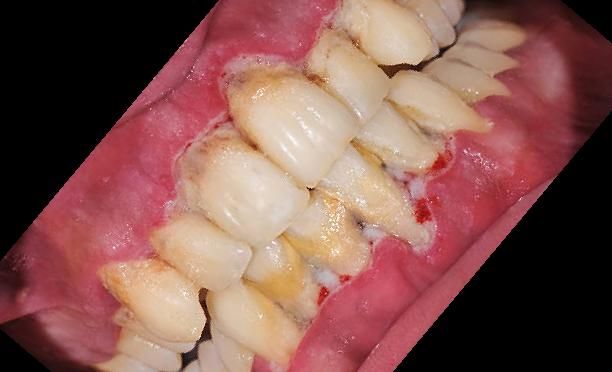
Condition: Gingivitis